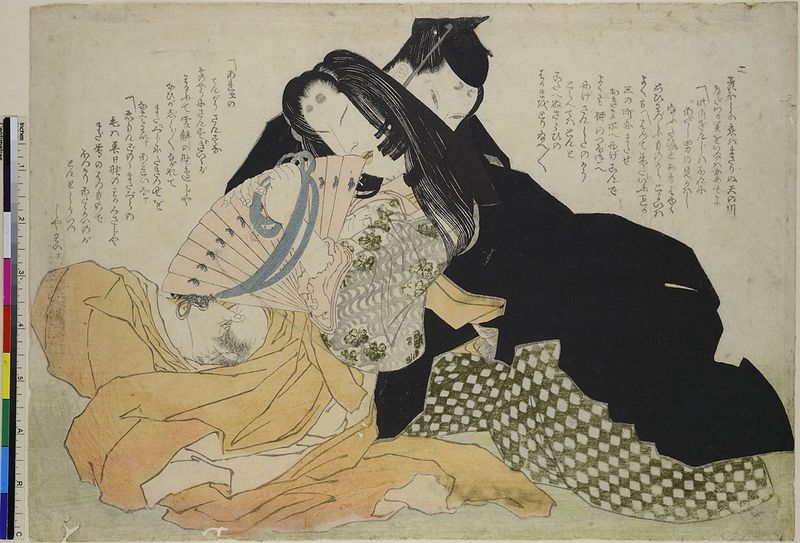
Titel: Verliebter Höfling
Standort: Hamburg
Institution: Museum für Kunst und Gewerbe Hamburg
Schlagwörter: grau, orange, schwarz, rose, fächer, rosa, holzschnitt, punkte, sex, asien, druckgraphik, druckgrafik, flecken, liebespaar, liebende, zeit, farbholzschnitt, geschlechtsverkehr, edo, genitalien, koitus, reproduktionen, druckerzeugnisse, shunga